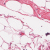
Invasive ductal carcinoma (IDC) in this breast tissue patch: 0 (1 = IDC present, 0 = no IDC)